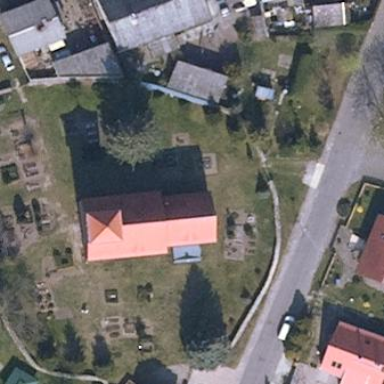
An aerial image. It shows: Wall surrounding graveyard.